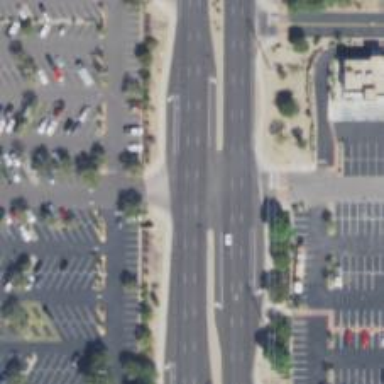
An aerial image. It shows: Secondary link road with asphalt surface.